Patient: sex F, age 63
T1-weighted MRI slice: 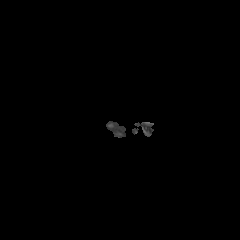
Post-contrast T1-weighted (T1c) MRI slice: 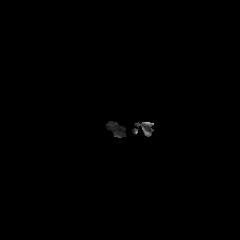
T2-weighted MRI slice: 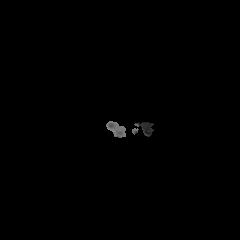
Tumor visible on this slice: no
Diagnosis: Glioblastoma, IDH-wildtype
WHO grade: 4